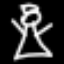
Label: angel